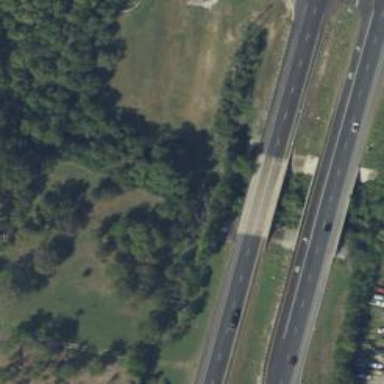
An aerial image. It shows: Bridge over trunk highway with expressway.